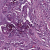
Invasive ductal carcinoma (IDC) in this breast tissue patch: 1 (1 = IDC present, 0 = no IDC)